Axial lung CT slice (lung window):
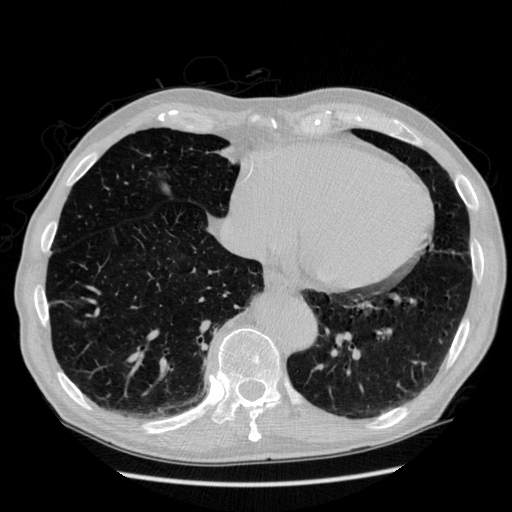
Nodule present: no